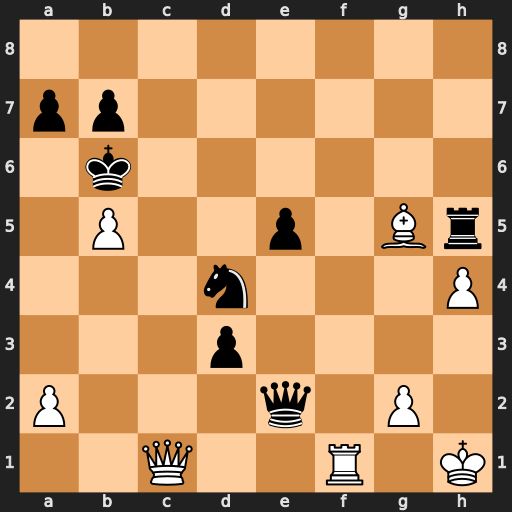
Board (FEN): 8/pp6/1k6/1P2p1Br/3n3P/3p4/P3q1P1/2Q2R1K
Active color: w
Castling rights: -
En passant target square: -
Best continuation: Bd8+ Kxb5 a4+ Kb4 Be7+